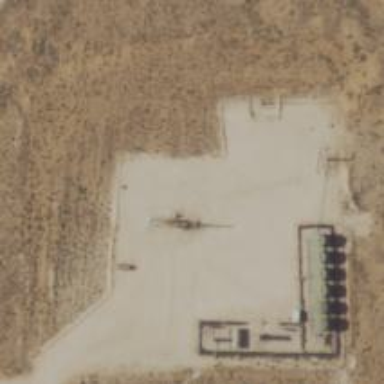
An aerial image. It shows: Petroleum well.